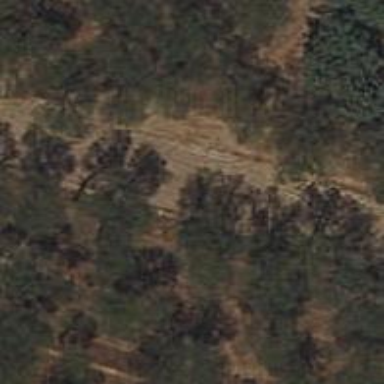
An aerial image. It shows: Man-made firebreak cutline.